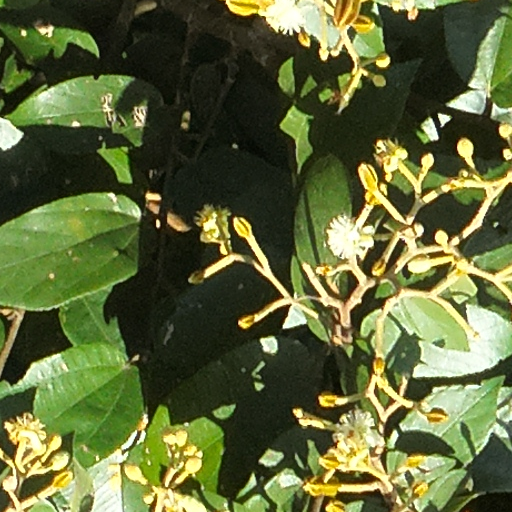
Species: Luehea seemannii
GBIF accepted scientific name: Luehea seemannii
Crown area (m\u00b2): 121.324